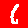
Digit: 6